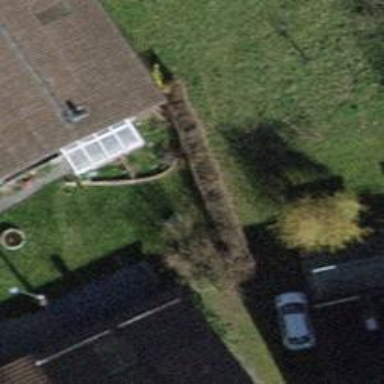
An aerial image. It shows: Hedge barrier.